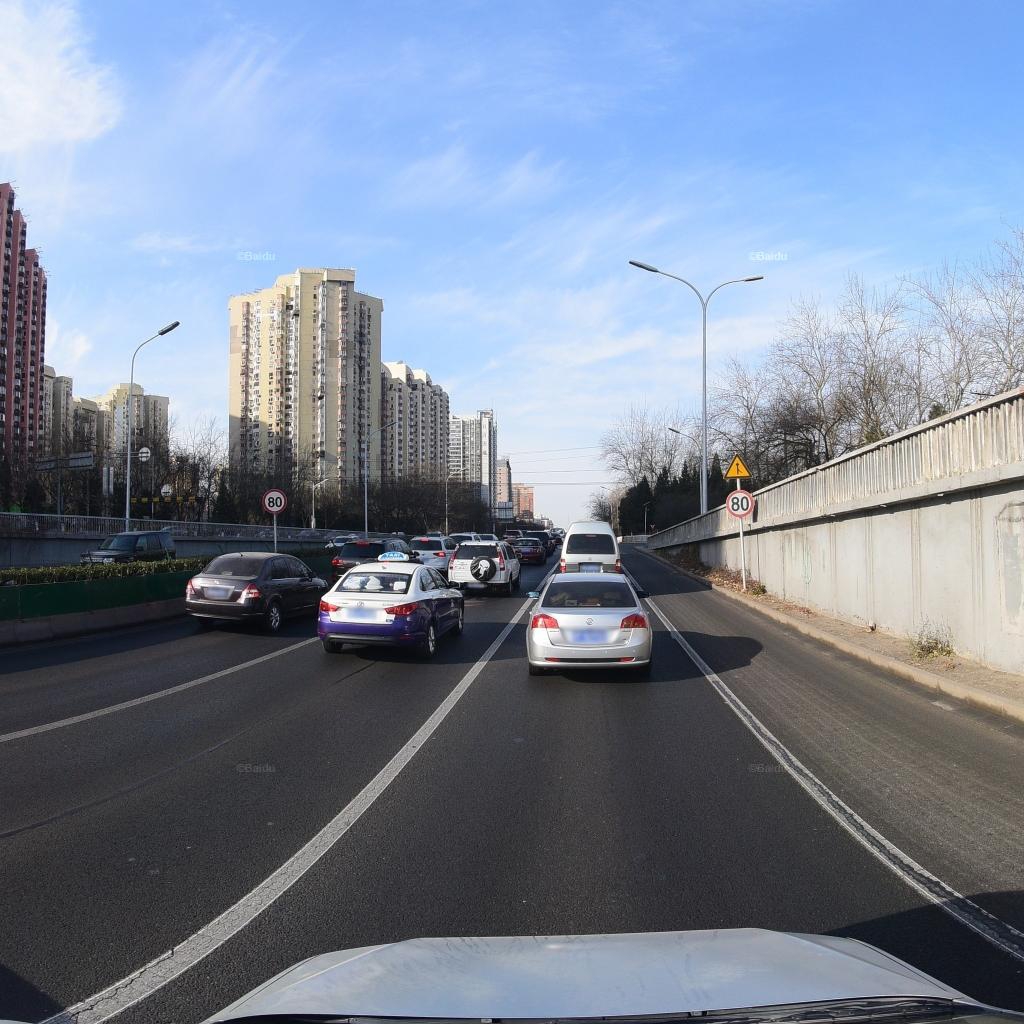
Region: Fengtai
Road damage annotations: longitudinal patch, longitudinal patch